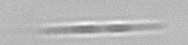
Label: pennate_Pseudo-nitzschia